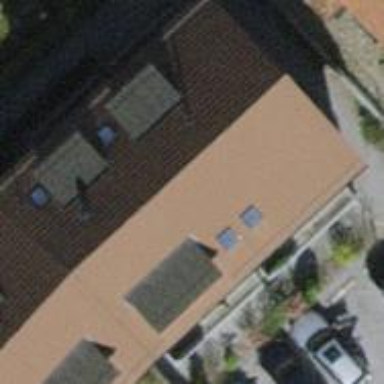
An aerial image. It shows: Building with tiled roof.